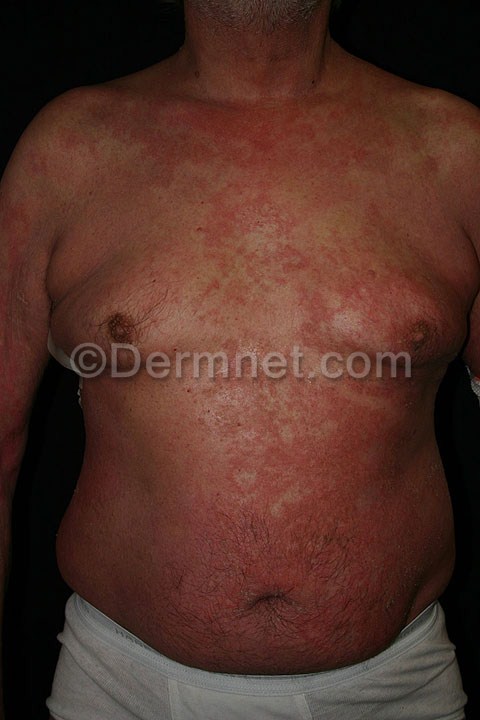
Disease: Psoriasis pictures Lichen Planus and related diseases